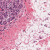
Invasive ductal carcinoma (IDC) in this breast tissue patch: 0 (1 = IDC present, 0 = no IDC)